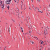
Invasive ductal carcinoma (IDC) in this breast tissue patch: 1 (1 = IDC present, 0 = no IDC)